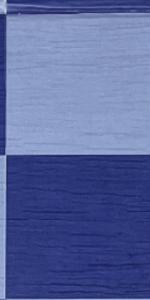
Label: Empty